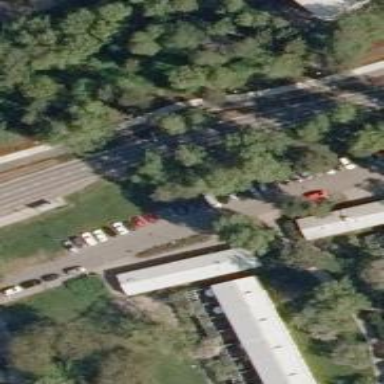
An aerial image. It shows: Street-side parking area.